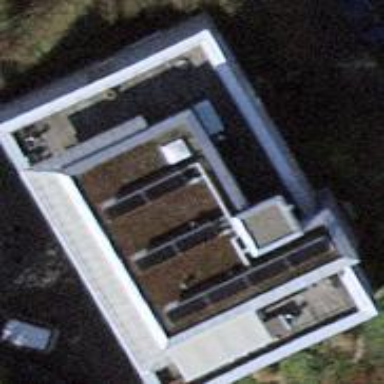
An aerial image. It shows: The building has flat roof that is oriented across.